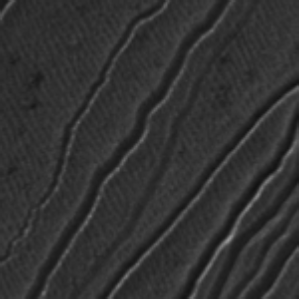
Label: frost